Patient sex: M
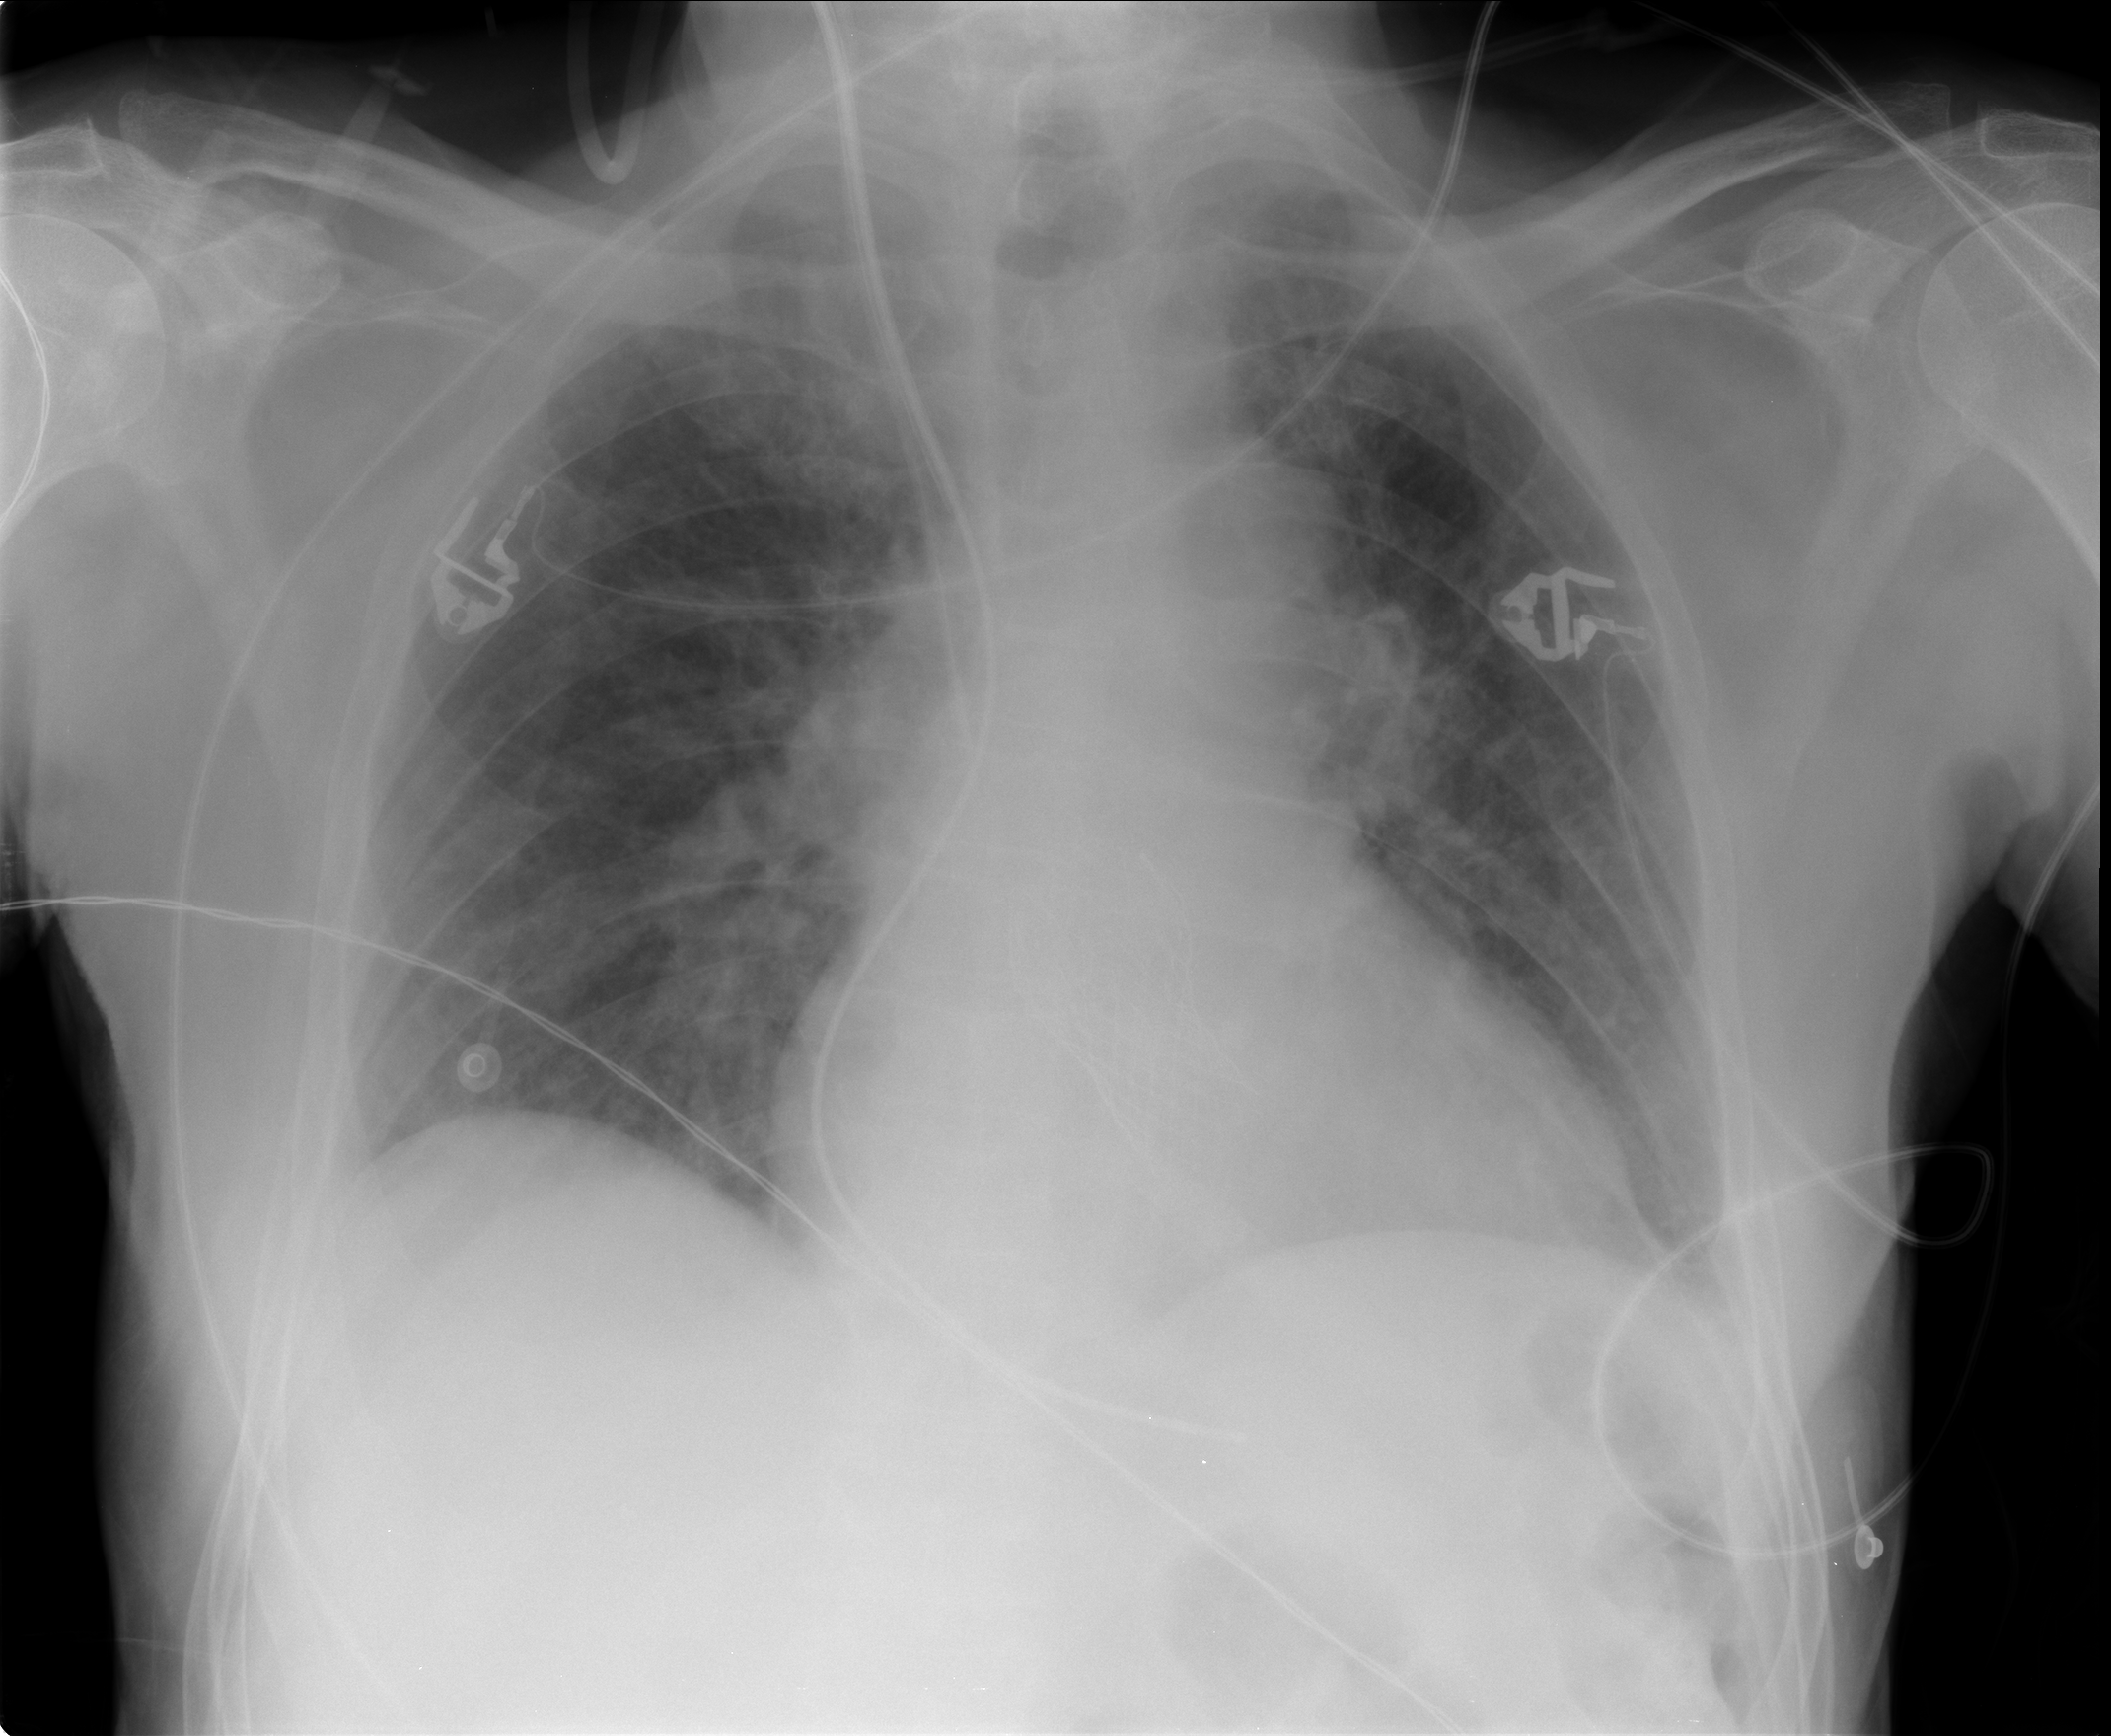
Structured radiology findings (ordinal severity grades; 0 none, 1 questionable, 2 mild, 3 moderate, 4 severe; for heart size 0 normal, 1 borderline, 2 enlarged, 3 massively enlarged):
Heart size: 1
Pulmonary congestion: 2
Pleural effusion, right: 0
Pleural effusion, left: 0
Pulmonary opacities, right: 0
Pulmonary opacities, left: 0
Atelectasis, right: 2
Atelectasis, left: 2